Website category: sports
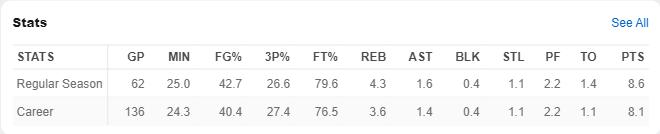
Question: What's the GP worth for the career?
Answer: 136

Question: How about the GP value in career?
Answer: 136

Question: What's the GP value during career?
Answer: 136

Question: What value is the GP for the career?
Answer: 136

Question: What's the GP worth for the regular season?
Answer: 62

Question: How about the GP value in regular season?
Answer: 62

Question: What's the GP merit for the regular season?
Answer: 62

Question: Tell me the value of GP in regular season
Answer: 62

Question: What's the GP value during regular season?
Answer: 62

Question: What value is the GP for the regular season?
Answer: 62

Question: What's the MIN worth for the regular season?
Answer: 25.0

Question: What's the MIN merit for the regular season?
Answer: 25.0

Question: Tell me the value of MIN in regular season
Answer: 25.0

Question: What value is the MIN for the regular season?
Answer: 25.0

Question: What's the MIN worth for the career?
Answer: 24.3

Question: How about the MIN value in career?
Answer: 24.3

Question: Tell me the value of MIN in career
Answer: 24.3

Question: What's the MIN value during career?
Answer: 24.3

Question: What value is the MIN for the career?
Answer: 24.3

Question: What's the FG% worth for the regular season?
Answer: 42.7

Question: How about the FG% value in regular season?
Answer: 42.7

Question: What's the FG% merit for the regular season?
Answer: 42.7

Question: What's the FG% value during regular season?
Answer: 42.7

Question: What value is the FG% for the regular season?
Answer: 42.7

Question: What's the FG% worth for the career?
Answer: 40.4

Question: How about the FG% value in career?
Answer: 40.4

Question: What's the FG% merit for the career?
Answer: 40.4

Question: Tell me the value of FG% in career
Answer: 40.4

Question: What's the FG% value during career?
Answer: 40.4

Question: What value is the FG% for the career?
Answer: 40.4

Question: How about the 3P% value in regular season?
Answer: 26.6

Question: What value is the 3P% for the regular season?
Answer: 26.6

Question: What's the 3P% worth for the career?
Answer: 27.4

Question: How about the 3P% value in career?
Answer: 27.4

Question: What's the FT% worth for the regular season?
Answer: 79.6

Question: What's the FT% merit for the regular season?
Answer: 79.6

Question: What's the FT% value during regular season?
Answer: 79.6

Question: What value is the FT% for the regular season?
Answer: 79.6

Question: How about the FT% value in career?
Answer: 76.5

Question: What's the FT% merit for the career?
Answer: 76.5

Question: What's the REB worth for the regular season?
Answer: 4.3

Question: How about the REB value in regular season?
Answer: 4.3

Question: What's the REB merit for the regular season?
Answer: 4.3

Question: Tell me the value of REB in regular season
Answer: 4.3

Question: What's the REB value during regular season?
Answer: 4.3

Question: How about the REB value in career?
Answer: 3.6

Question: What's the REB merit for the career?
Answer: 3.6

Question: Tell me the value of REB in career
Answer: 3.6

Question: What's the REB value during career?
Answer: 3.6

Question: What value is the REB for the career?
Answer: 3.6

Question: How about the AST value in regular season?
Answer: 1.6

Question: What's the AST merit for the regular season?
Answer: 1.6

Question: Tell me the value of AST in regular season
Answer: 1.6

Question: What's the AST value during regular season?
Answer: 1.6

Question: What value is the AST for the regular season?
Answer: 1.6

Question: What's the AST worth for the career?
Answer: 1.4

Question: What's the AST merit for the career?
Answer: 1.4

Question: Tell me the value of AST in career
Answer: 1.4

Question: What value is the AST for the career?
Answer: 1.4

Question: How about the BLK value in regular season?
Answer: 0.4

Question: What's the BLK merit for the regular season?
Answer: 0.4

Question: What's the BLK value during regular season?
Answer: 0.4

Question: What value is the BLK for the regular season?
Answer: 0.4

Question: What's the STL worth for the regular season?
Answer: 1.1